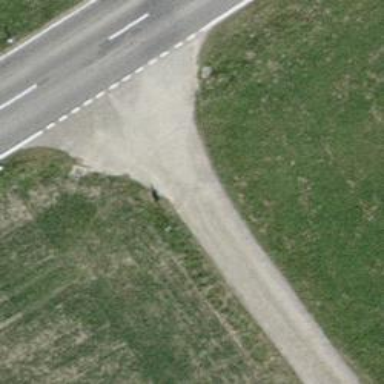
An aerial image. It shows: Track with grade 3 pebblestone surface.